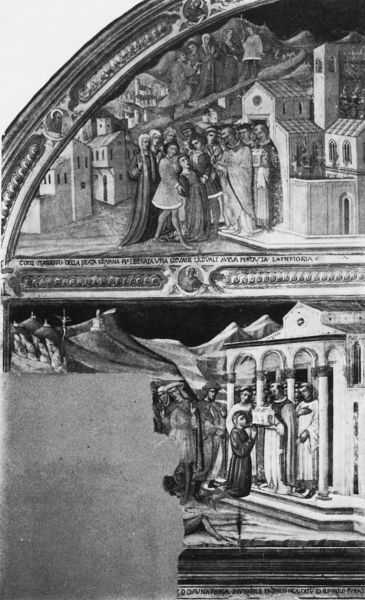
Titel: Ein Heiliger der Bauern: B. Jeanne de Signa
Standort: Signa, Pfarrkirche (EU - I)
Schlagwörter: berg, gruppe, mann, weiß, landschaft, menschen, stadt, ausschnitt, fenster, frau, grau, männer, schwarz, säule, säulen, tür, zeichnung, gebäude, haus, weg, hochformat, malerei, ornament, architektur, mensch, rahmen, häuser, kirche, figur, personen, turm, relief, schrift, bogen, zwei, berge, dorf, mauer, rand, figuren, rundbogen, treppe, treppen, detail, wandmalerei, stufe, stufen, kreuz, palast, schwarz-weiß, text, knien, beten, fragment, fries, sims, jesus, religiös, tempel, heilige, fresko, schatulle, maria, anbetung, sakral, basilika, ädikula, fehler, wandbemalung, mittelater, figurengruppe, frührenaissance, fesko, türsturz, jesus am kreuz, freskierung, säuile, schwerzweiss, +häuser, heiligre